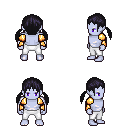
a pixel art fantasy rpg character, male body template, dark elf, purple skin, gold arm armor, white pants, raven twin-tailed hairstyle, four views (front, back, left, right), 2x2 character sprite sheet, small pixel art, hard edges, no anti-aliasing